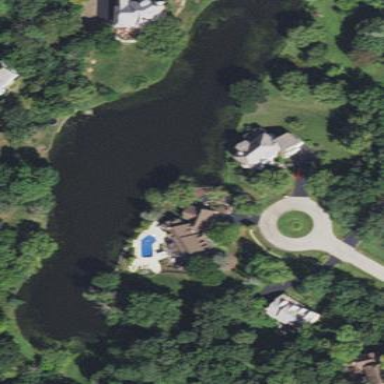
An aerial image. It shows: Serene pond surrounded by nature.